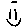
Label: smiley face